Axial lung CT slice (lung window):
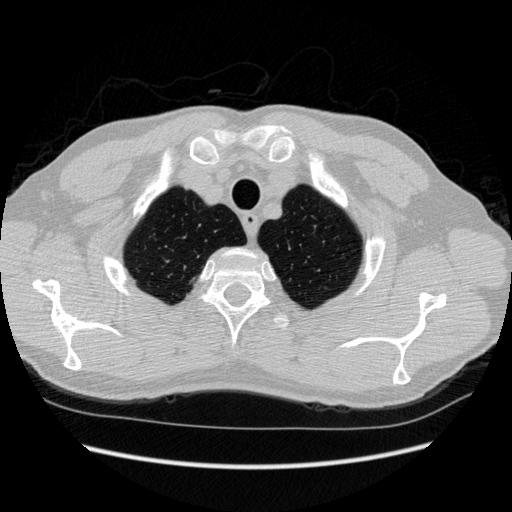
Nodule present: no